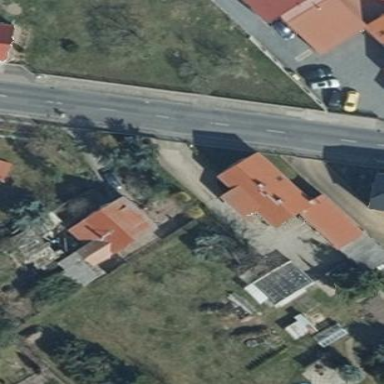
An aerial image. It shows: Simple and straightforward house.